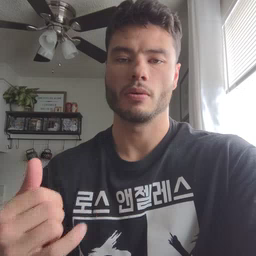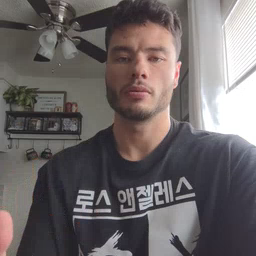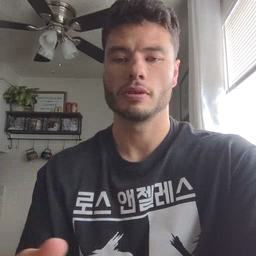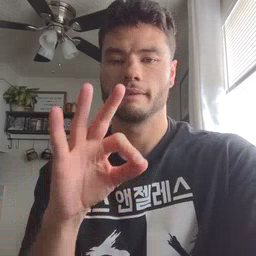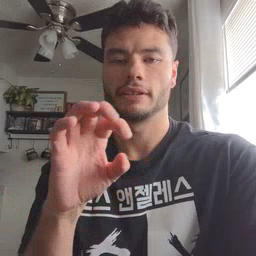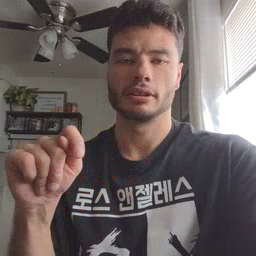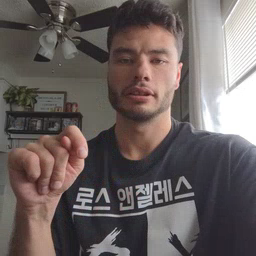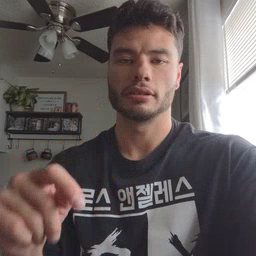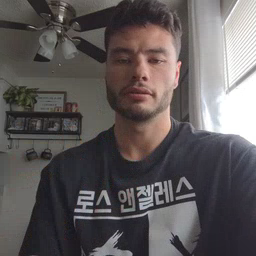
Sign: feet